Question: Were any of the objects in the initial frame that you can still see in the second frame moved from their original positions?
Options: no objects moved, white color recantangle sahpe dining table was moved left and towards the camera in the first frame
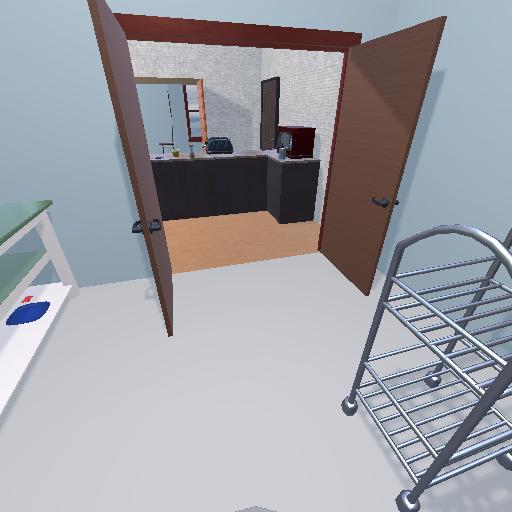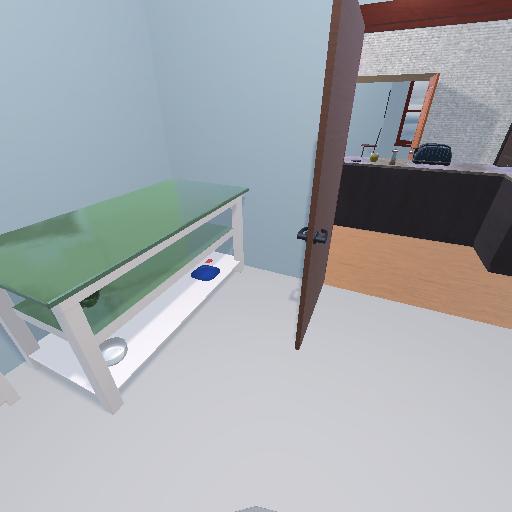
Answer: no objects moved